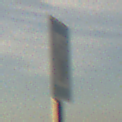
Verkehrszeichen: LadestationFuerElektrofahrzeuge
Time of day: SunriseSunset
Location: Outdoor (Nature)
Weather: PartlyCloudy
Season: NotSpecified
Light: Natural